Interaction volume radius: 5 \u00c5
Interaction volume height: 10 \u00c5
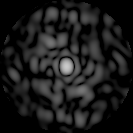
Disorder parameter: 0.7822